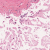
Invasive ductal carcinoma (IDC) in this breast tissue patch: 0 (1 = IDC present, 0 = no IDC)